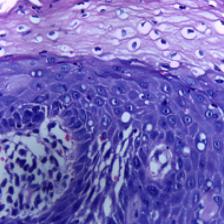
Diagnosis: OSCC